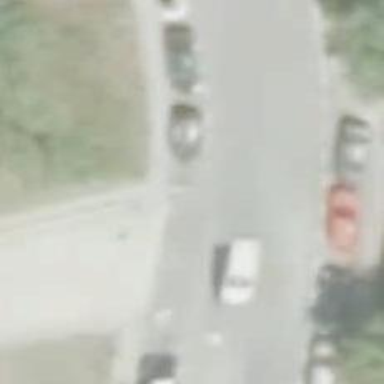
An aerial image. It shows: Unmarked pedestrian crossing with zebra markings.